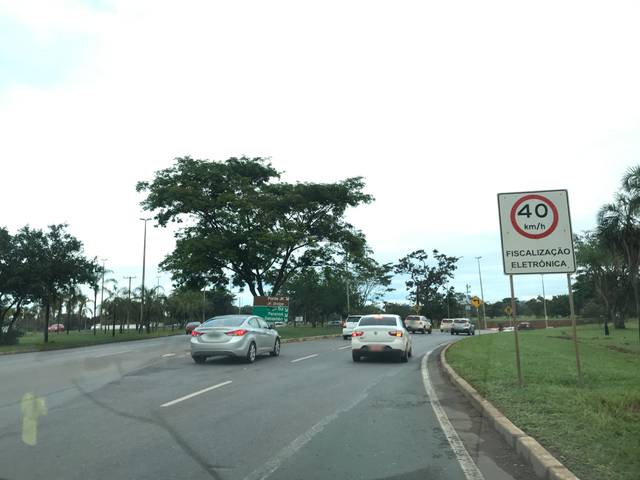
Region: Brazil
Coordinates: -15.804, -47.853